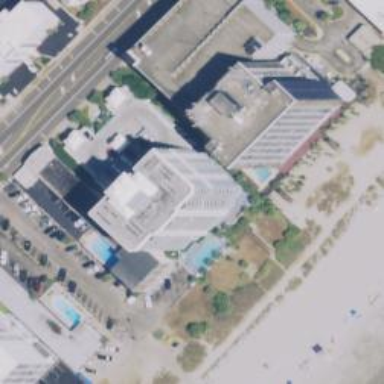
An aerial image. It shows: Hotel building suitable for tourism.